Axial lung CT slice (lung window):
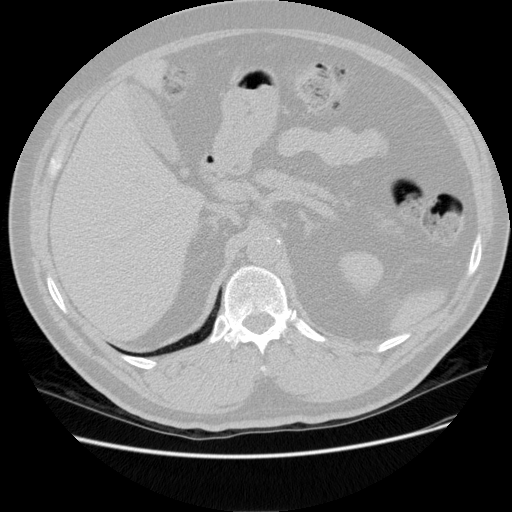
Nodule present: no